Field crop: maize
Growth stage: 1
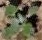
Species: chenopodium